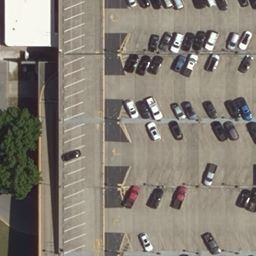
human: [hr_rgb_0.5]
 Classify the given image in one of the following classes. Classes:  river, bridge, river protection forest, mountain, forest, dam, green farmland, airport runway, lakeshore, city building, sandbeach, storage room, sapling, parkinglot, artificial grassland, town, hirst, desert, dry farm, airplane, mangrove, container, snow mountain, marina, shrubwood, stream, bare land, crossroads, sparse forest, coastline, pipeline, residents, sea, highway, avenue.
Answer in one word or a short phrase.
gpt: parkinglot